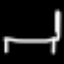
Label: bed